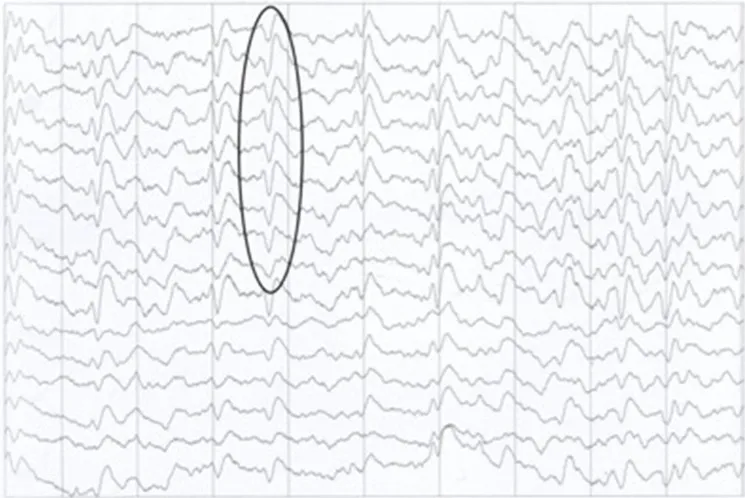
The typical presence of periodic sharp wave complexes (PSWCs) on the electrocephalogram of patient 1.
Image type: electrography (eeg)